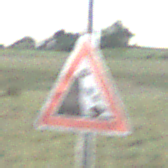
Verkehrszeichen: SteinschlagLinks
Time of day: Night
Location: Outdoor (Nature)
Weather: Clear
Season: NotSpecified
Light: Natural